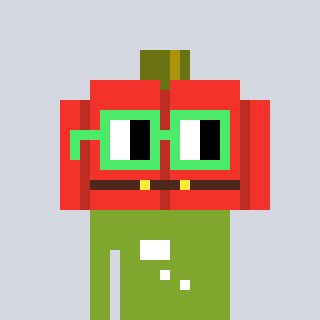
a pixel art character with square light green glasses, a pumpkin-shaped head and a slimegreen-colored body on a cool background